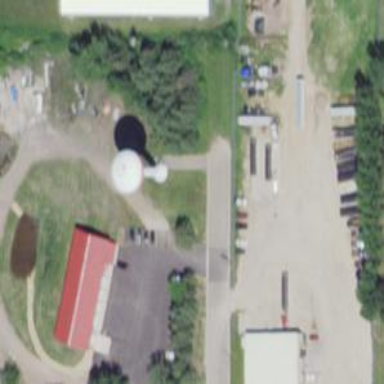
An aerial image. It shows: Water tower that is man-made.